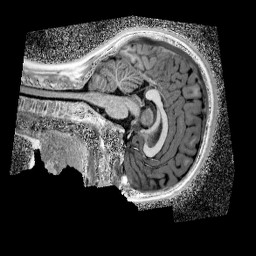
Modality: UNIT1_denoised
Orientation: sagittal
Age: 12
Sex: female
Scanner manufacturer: siemens
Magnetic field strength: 3 T
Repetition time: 4 s
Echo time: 0.00299 s